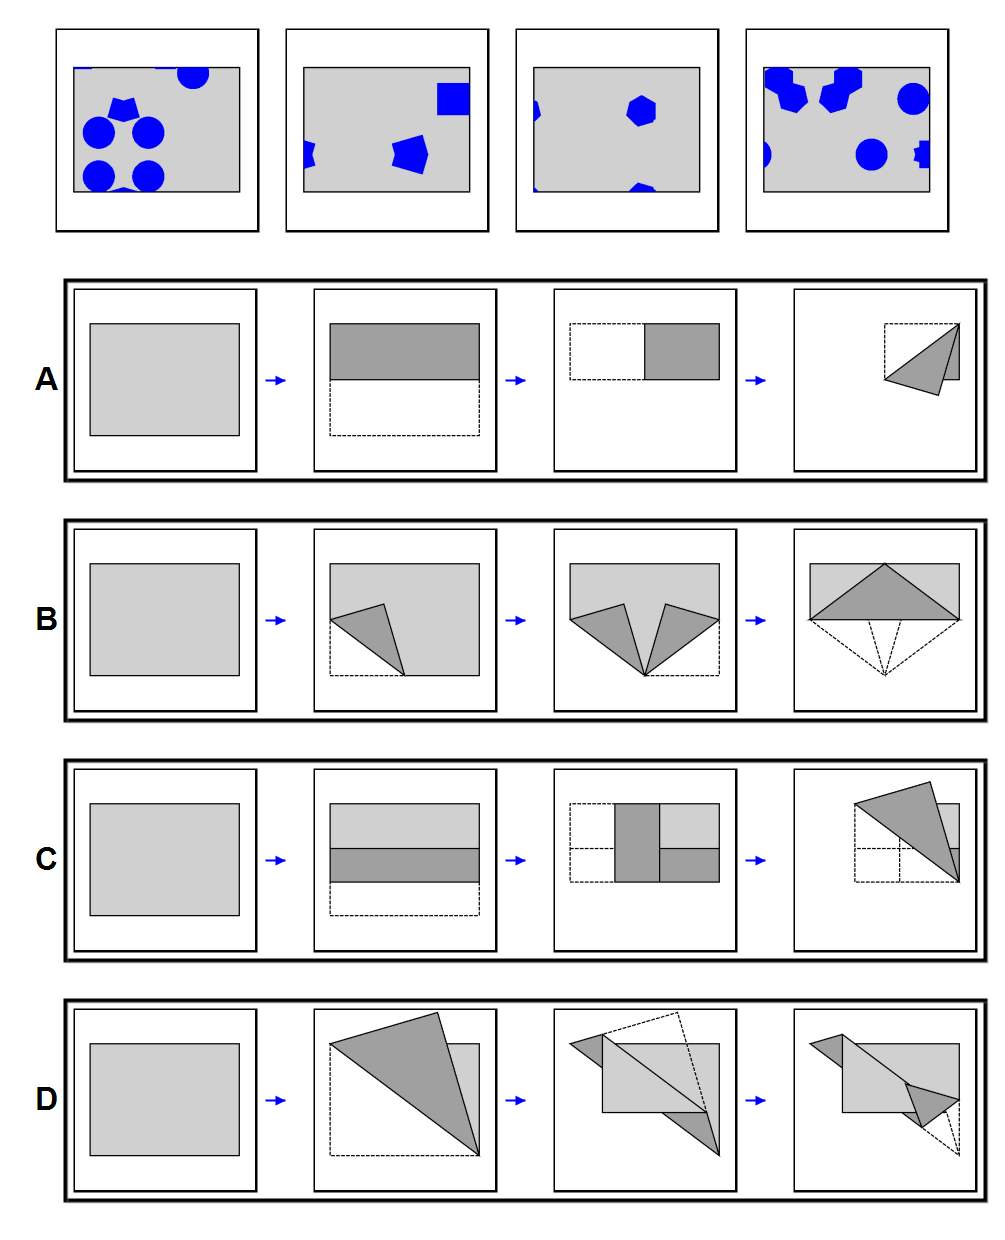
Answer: C